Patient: sex F, age 69
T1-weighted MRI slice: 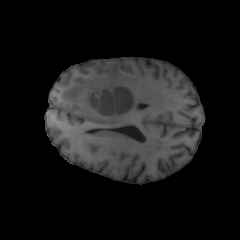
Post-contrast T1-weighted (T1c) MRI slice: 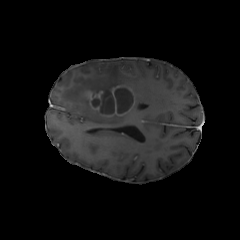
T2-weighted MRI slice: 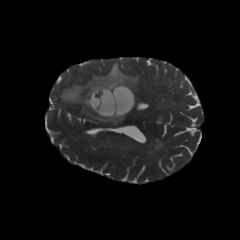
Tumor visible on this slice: yes
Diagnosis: Glioblastoma, IDH-wildtype
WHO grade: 4